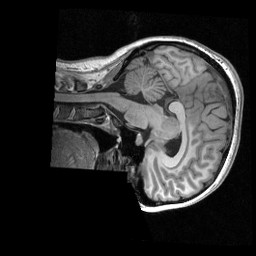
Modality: T1w
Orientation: sagittal
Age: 26
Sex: female
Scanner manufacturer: siemens
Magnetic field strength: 3 T
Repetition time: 2.3 s
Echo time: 0.00298 s